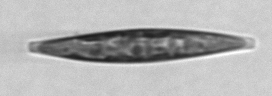
Label: Pleurosigma